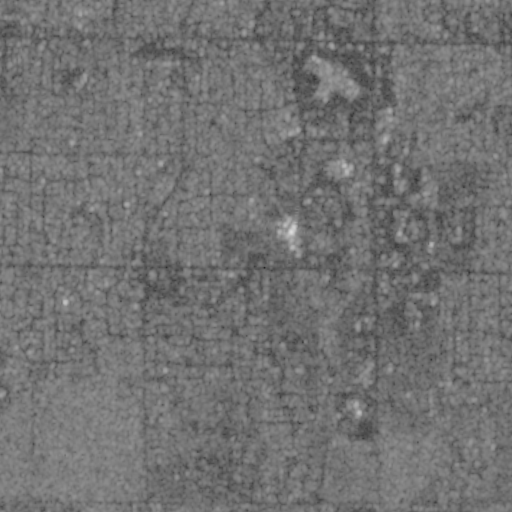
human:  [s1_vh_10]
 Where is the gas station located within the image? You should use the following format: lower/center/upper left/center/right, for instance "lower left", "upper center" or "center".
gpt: The gas station is located in the upper right of the image.
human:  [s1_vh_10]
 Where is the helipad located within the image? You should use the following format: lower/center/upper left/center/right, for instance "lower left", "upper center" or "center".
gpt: The helipad is located in the center right of the image.
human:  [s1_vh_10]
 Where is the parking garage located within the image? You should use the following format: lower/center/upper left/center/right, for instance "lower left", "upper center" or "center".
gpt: The parking garage is located in the center right of the image.
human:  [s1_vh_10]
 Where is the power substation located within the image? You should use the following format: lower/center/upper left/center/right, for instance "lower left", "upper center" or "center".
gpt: The power substation is located in the lower center of the image.
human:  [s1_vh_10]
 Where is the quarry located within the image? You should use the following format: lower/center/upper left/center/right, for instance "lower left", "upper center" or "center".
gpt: The quarry is located in the lower left of the image.
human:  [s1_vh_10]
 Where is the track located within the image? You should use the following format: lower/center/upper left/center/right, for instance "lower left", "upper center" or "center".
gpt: The track is located in the upper right of the image.
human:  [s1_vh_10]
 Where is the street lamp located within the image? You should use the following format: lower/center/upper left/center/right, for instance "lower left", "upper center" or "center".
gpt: The street lamp is located in the upper right of the image.
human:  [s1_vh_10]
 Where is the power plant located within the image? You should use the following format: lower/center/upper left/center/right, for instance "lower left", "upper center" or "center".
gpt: There is no power plant in the image.

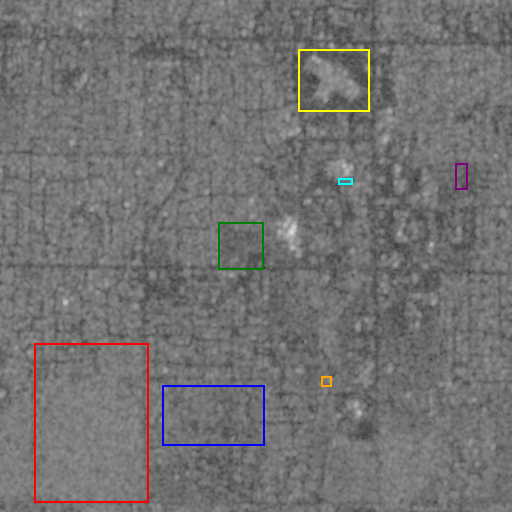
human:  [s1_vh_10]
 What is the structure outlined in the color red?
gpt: The structure outlined in red is a crop field.
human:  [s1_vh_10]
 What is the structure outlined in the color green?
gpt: The structure outlined in green is a park.
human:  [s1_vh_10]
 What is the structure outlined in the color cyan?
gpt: The structure outlined in cyan is a parking garage.
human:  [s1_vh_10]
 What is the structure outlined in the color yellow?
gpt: The structure outlined in yellow is a parking lot.
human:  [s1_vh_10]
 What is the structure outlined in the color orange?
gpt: The structure outlined in orange is a power substation.
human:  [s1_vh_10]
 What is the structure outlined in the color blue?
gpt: The structure outlined in blue is a quarry.
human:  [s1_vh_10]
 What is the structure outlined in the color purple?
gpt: The structure outlined in purple is a track.
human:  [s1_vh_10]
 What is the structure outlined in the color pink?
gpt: There is no pink outline.